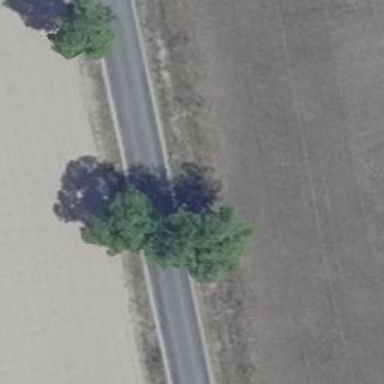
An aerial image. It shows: Deciduous tree with broadleaved leaves.